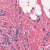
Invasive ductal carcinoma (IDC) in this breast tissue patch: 1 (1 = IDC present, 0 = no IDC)